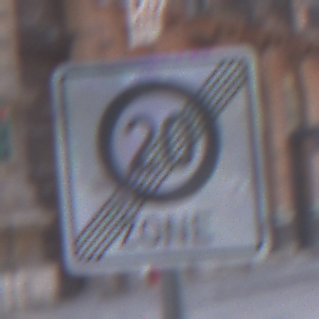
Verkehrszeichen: EndeZone20
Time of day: SunriseSunset
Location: Outdoor (Urban)
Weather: PartlyCloudy
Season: NotSpecified
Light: Natural